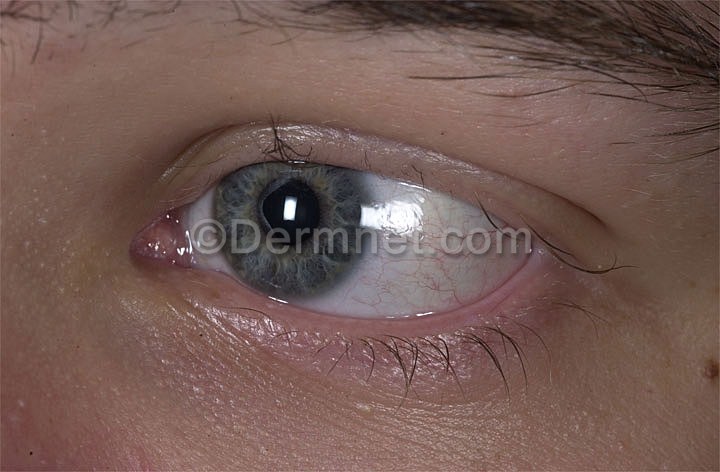
Disease: Hair Loss Photos Alopecia and other Hair Diseases